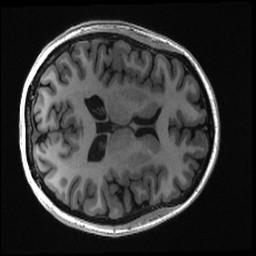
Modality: T1w
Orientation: axial
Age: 30
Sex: female